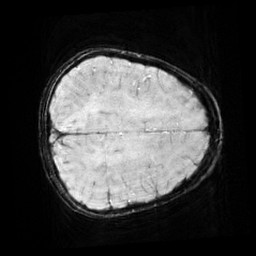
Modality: SWI
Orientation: axial
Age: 9
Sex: male
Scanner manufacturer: siemens
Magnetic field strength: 3 T
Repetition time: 0.027 s
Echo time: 0.02 s